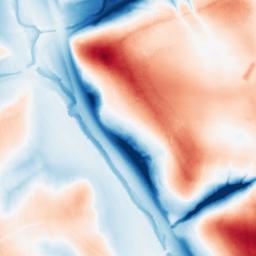
Category: trend_removal
Decomposition family: local_polynomial
Decomposition parameters: window_size: 101
degree: 2
Upsampling method: bicubic
Upsampling parameters: scale: 4
Upsampling scale: 4